Interaction volume radius: 5 \u00c5
Interaction volume height: 10 \u00c5
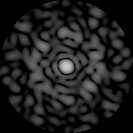
Disorder parameter: 0.8111